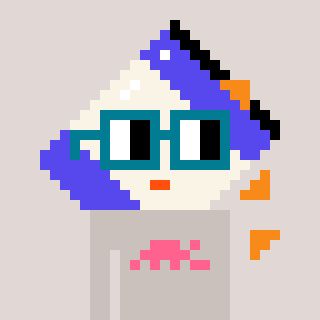
a pixel art character with square dark green glasses, a chips-shaped head and a foggrey-colored body on a warm background